Question: Is there a way to make the TListView of Delphi to behave like actual ListView in android?
for example each item of the list has its own "View" and in that view can be multiple other views(components) like multiple text boxes and check boxes and ...?

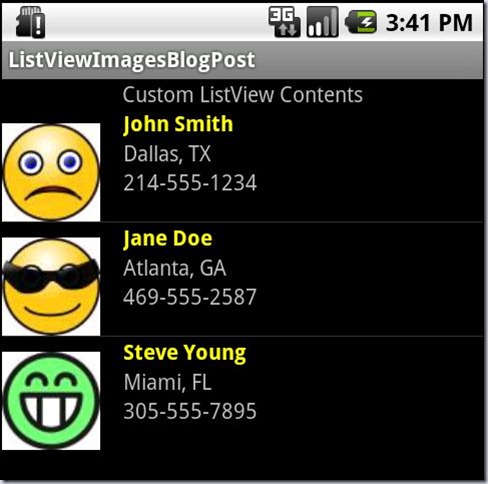
Answer: Yes there is a way. I make it by using these two methods. The CreateItem method is where you put the components you want in the listitem.
'''
procedure TForm1.CreateItem;
var
edit1:TClearingEdit;
editCalendar1:TCustomCalendarEdit;
begin
edit1:= TClearingEdit.Create(Self);
edit1.Parent := fItem;
edit1.Align := TAlignLayout.alClient;
edit1.Text := 'Blabla';
edit1.OnChange := actEdit1OnChange;
editCalendar1 := TCalendarEdit.Create(Self);
editCalendar1.Parent := fItem;
editCalendar1.Align := TAlignLayout.alRight;
editCalendar1.Width := 90;
editCalendar1.Date := Date;
editCalendar1.OnChange := actEditCalOnChange;
end;
procedure TForm1.CreateListItem;
begin
fItem:= TListBoxItem.Create(your_listbox);
fItem.Parent := your_listbox; //Here you put the ListBox as a parent
fItem.Align := TAlignLayout.alTop;
fItem.Text := '';
fItem.Height := 50;
CreateItem;
end;
'''
To add a custom item to the list just call the CreateListItem method! Next to this I use the OnChange method to receive data here is an example:
'''
procedure TForm1.actEditCalOnChange(Sender: TObject);
begin
label1.text := TCalendarEdit(Sender).Text;
end;
procedure TForm1.actEdit1OnChange(Sender: TObject);
begin
label2.text := TClearingEdit(Sender).Text;
end;
'''